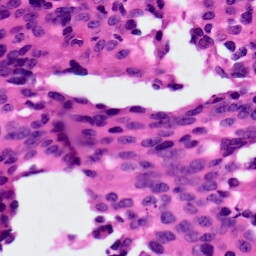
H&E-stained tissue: Ovarian